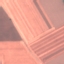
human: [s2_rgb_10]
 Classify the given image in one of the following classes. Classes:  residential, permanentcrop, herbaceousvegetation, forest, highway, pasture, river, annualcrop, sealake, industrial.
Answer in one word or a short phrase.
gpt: AnnualCrop